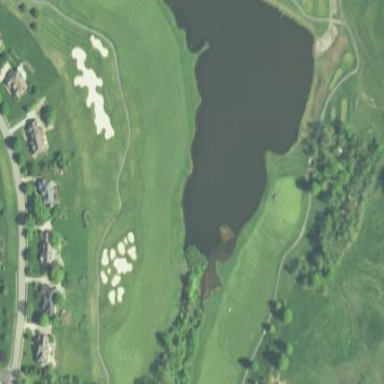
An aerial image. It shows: Water hazard part of reservoir used for golf.